Question: I am doing an Asp.Net web application. I need the screen to be recorded and save the recorded file . I searched a lot and got a code which suits best for me from <URL>
This is the code
'''
public class ScreenRecorder
{
private static string tempDir = Path.GetTempPath() + "/snapshot/";
private static System.Threading.Thread snap = new System.Threading.Thread(Snapshot);
private static System.Drawing.Rectangle _Bounds = System.Windows.Forms.Screen.PrimaryScreen.Bounds;
public static System.Drawing.Rectangle Bounds
{
get { return _Bounds; }
set { _Bounds = value; }
}
private static void Snapshot()
{
if (!Directory.Exists(tempDir))
Directory.CreateDirectory(tempDir);
int Co = 0;
do
{
Co += 1;
System.Threading.Thread.Sleep(50);
System.Drawing.Bitmap X = new System.Drawing.Bitmap(_Bounds.Width, _Bounds.Height, System.Drawing.Imaging.PixelFormat.Format32bppArgb);
using(System.Drawing.Graphics G = System.Drawing.Graphics.FromImage(X)) {
G.CopyFromScreen(_Bounds.Location, new System.Drawing.Point(), _Bounds.Size);
System.Drawing.Rectangle CurBounds = new System.Drawing.Rectangle(System.Drawing.Point.Subtract(System.Windows.Forms.Cursor.Position,Bounds.Size), System.Windows.Forms.Cursor.Current.Size);
System.Windows.Forms.Cursors.Default.Draw(G, CurBounds);
}
System.IO.FileStream FS = new System.IO.FileStream(tempDir + FormatString(Co.ToString(), 5, '0') + ".png", System.IO.FileMode.OpenOrCreate);
X.Save(FS, System.Drawing.Imaging.ImageFormat.Png);
X.Dispose();
FS.Close();
} while (true);
}
public static void ClearRecording()
{
if (Directory.Exists(tempDir))
Directory.Delete(tempDir, true);
Directory.CreateDirectory(tempDir);
}
public static void Save(string Output)
{
System.Windows.Media.Imaging.GifBitmapEncoder G = new System.Windows.Media.Imaging.GifBitmapEncoder();
List<System.IO.FileStream> X = new List<System.IO.FileStream>();
foreach (string Fi in Directory.GetFiles(tempDir, "*.png", SearchOption.TopDirectoryOnly))
{
System.IO.FileStream TempStream = new System.IO.FileStream(Fi, System.IO.FileMode.Open);
System.Windows.Media.Imaging.BitmapFrame Frame = System.Windows.Media.Imaging.BitmapFrame.Create(TempStream);
X.Add(TempStream);
G.Frames.Add(Frame);
}
System.IO.FileStream FS = new System.IO.FileStream(Output, System.IO.FileMode.OpenOrCreate);
G.Save(FS);
FS.Close();
foreach (System.IO.FileStream St in X)
{
St.Close();
}
}
public static void Start()
{
snap = new System.Threading.Thread(Snapshot);
snap.Start();
}
public static void Stop()
{
snap.Abort();
}
private static string FormatString(string S, int places, char character)
{
if (S.Length >= places)
return S;
for (int X = S.Length; X <= places; X++)
{
S = character + S;
}
return S;
}
}
class Program
{
static void Main(string[] args)
{
ScreenRecorder.Start();
System.Threading.Thread.Sleep(5000);
ScreenRecorder.Stop();
ScreenRecorder.Save(Environment.GetFolderPath(Environment.SpecialFolder.Desktop) + "\video.gif");
ScreenRecorder.ClearRecording();
}
}
'''
I created a new class in asp.net and added the above code but it throws me error like "The name path doesn't exist in the current context "
"The name directory doesn't exist in the current context"
Here is the screenshot
How to resolve this error and I want the screen to be recorded after clicking the button. But how to call a class on button click. Please help.!! Thanks in advance !!
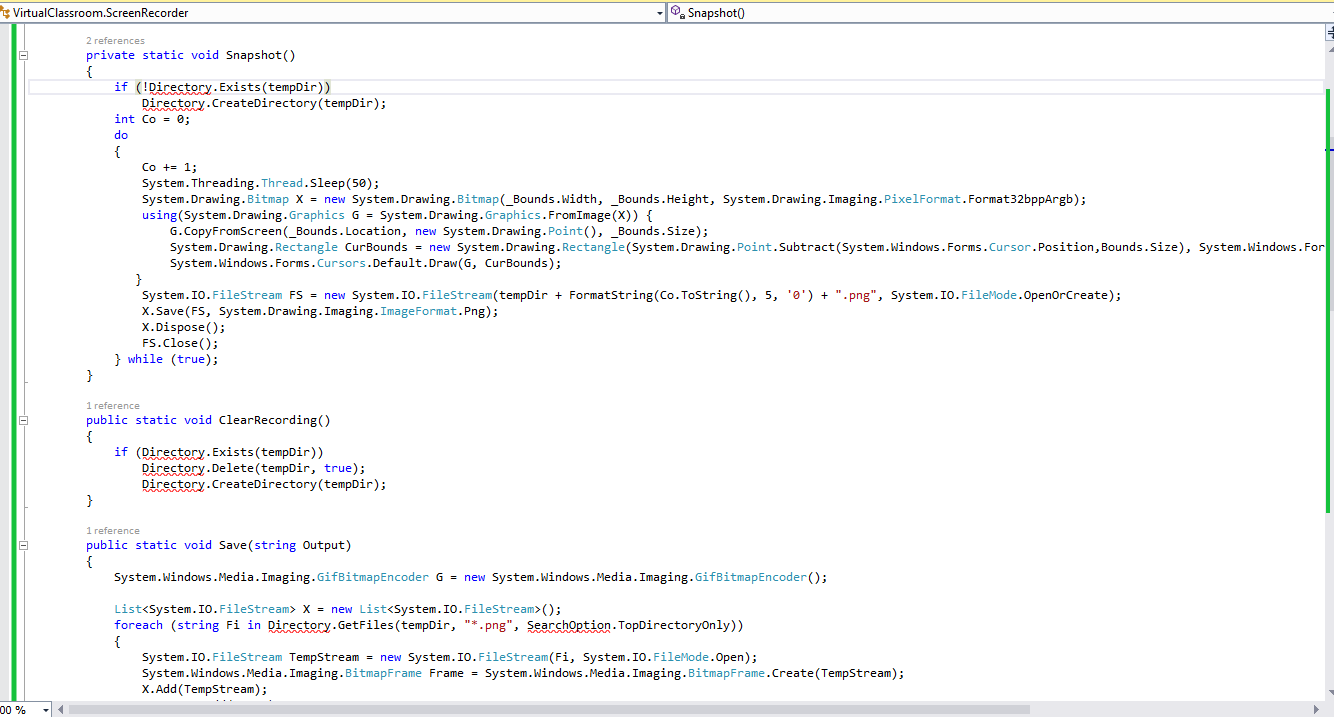
Answer: You're trying to use a class from a different namespace, one that is not referenced.
There are two ways to go about this.
- One way is to write the namespace along with the class that you want to use. For example:'''
if (!System.IO.Directory.Exists(tempDir))
System.IO.Directory.CreateDirectory(tempDir);
'''
This is useful if you only need to use the class once, but if you want to use it more often...- 'using System.IO;'
There's also a neat little trick in Visual Studio:
If the class you're trying to use actually exists within the linked libraries (in this case, 'System.IO' is part of the 'mscorlib.dll', so it should be linked by default), then you can right-click on the unknown class and a menu option called "Resolve" should be available, which will add the required namespace to the 'using' section or add the full namespace to the class name.